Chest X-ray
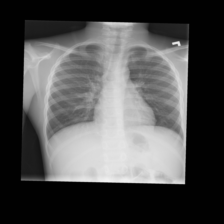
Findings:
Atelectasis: negative
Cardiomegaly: negative
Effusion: negative
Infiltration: negative
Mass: negative
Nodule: negative
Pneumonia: negative
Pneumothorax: negative
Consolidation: negative
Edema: negative
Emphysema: negative
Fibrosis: negative
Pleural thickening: negative
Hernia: negative